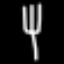
Label: fork